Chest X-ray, PA view. Patient: 66 years old, sex M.
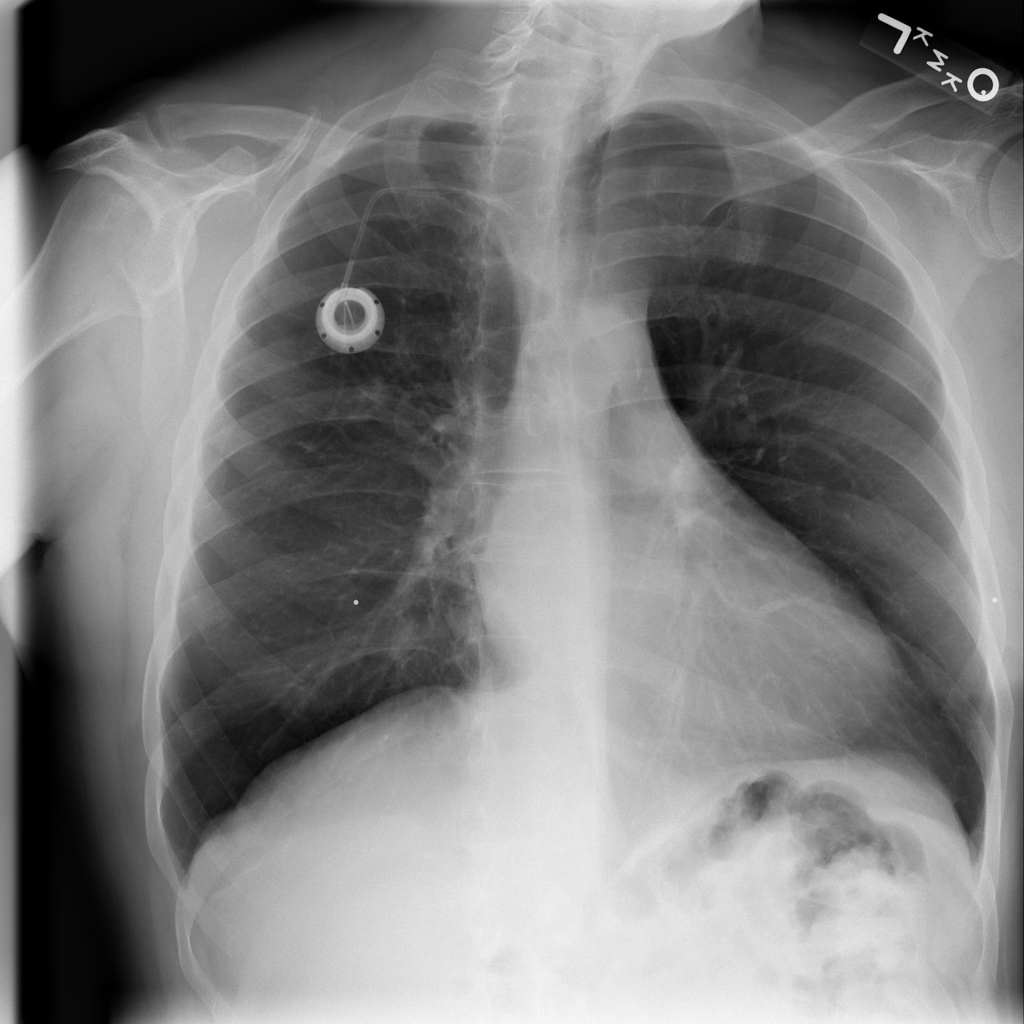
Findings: No Finding